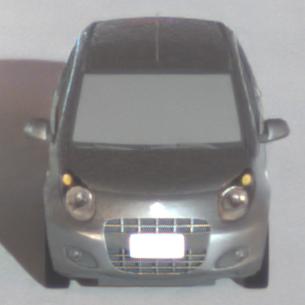
Make: Suzuki
Model: Alto 1.0
Detailed model: Alto (V)
Model produced from: 2011/02
Model produced until: 2011/03
Doors: 5
Color: gray
Road condition: dry road
Daytime: night
Contrast: high contrast